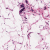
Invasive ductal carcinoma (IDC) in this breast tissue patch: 0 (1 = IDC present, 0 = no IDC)